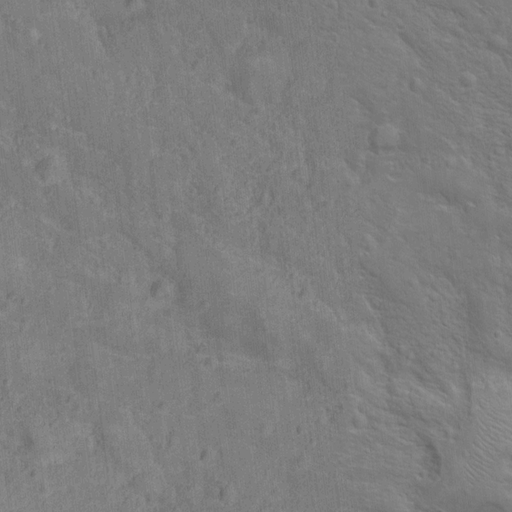
Classes present: Background